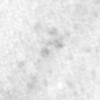
Label: no_change